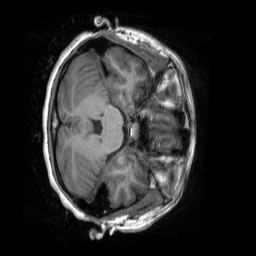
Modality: T1w
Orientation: axial
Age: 19
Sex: female
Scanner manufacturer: siemens
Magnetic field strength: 3 T
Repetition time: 2.3 s
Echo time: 0.00232 s